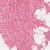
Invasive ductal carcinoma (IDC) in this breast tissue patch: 0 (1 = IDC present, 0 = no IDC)